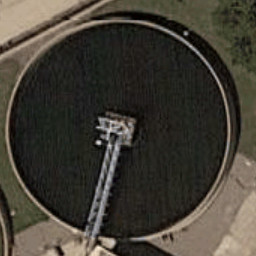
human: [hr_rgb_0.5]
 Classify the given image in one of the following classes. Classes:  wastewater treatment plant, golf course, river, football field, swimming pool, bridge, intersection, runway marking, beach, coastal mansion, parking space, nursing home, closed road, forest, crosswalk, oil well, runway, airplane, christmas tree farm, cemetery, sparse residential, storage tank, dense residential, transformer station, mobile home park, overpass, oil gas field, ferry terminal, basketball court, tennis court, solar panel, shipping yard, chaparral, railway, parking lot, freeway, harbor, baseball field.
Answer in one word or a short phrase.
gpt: wastewater treatment plant